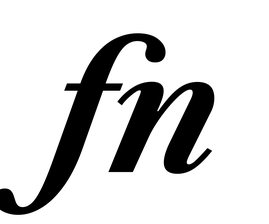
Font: LibreCaslonText-Italic_Bold_Italic